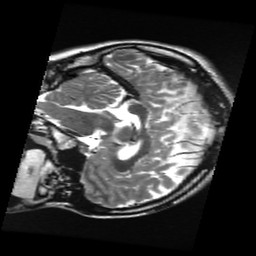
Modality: T2w
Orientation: sagittal
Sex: female
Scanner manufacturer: ge
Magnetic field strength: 3 T
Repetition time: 5 s
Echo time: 0.1019 s